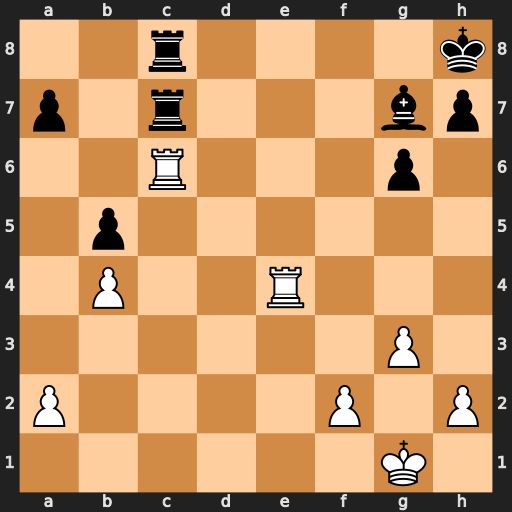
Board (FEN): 2r4k/p1r3bp/2R3p1/1p6/1P2R3/6P1/P4P1P/6K1
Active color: w
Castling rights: -
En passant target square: -
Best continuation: Rxc7 Rxc7 Re8+ Bf8 Rxf8+